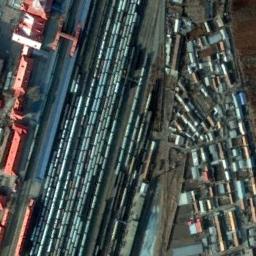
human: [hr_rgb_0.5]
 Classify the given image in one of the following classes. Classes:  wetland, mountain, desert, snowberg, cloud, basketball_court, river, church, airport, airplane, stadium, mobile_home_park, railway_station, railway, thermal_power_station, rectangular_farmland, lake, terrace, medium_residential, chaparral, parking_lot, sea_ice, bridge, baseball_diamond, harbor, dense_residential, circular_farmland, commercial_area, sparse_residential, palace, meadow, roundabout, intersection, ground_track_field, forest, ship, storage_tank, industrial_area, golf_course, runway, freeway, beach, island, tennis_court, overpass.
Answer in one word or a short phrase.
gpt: railway